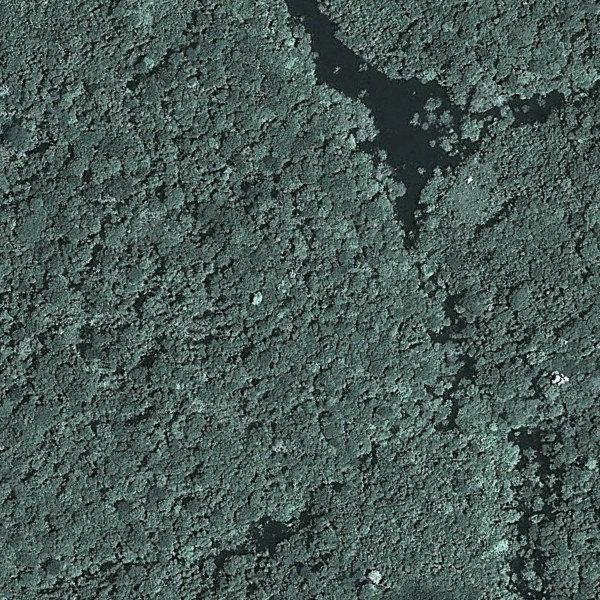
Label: Forest